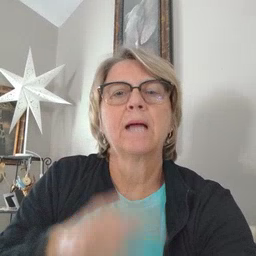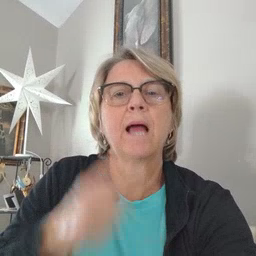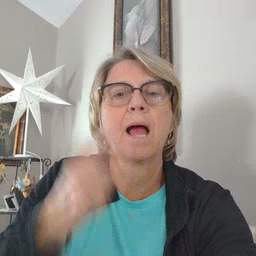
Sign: jeans